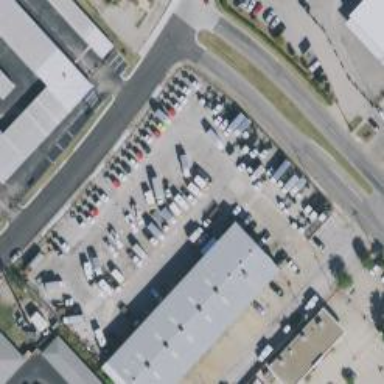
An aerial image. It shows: Commercial building housing car repair shop.